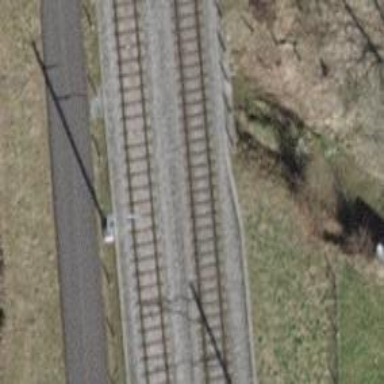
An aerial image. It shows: Single railway track with electrification through contact line.